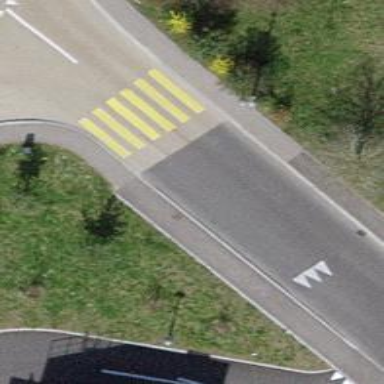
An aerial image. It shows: Marked crossing on the road.